Question: I am trying to add a caption - the file name - under the bottom edge of a jpg.
I have the following Python code:
'''
import Image, ImageDraw, ImageFont, os, glob
list = glob.glob('*.jpg')
for infile in list:
print infile
file, ext = os.path.splitext(infile)
outname = file + "_test.jpg"
print outname
im = Image.open(infile)
d = ImageDraw.Draw(im)
f = ImageFont.truetype("Arial.ttf", 16)
d.text((4,0), file, font=f)
im.save(outname)
'''
It prints out the name of the file, so the file is there - so why can't it open it?
The file exists, but I get the following error:

Is there an easier way to add a caption to the bottom of the image?
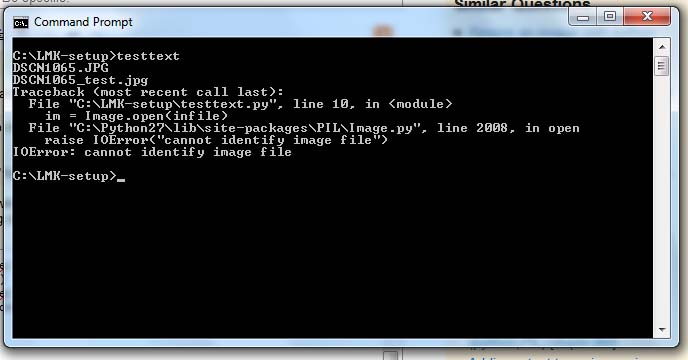
Answer: "You can use either a string (representing the filename) or a file object as the file argument. In the latter case, the file object must implement read, seek, and tell methods, and be opened in binary mode."
Try this:
'''
im = Image.open(open(infile, 'rb'))
'''
or:
'''
from StringIO import StringIO
im = Image.open(StringIO(infile))
'''